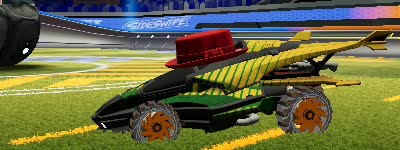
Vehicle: aftershock